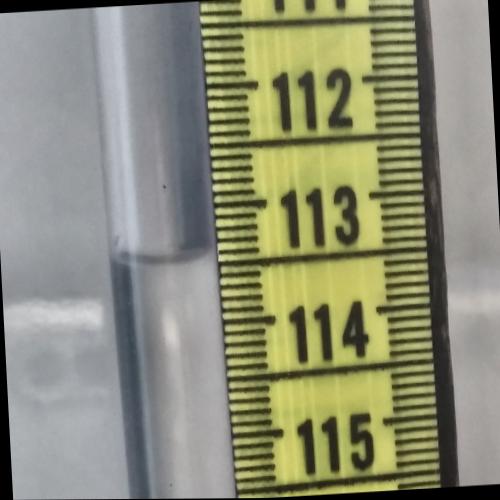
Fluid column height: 113.4 cm